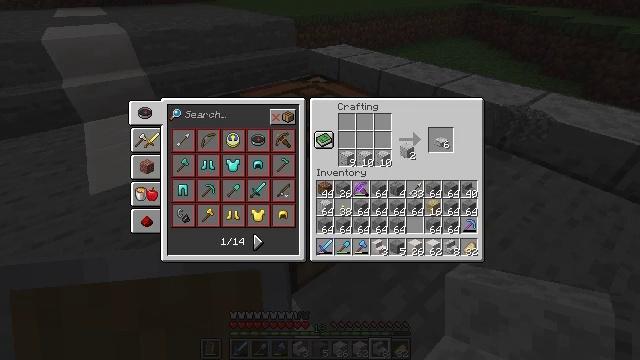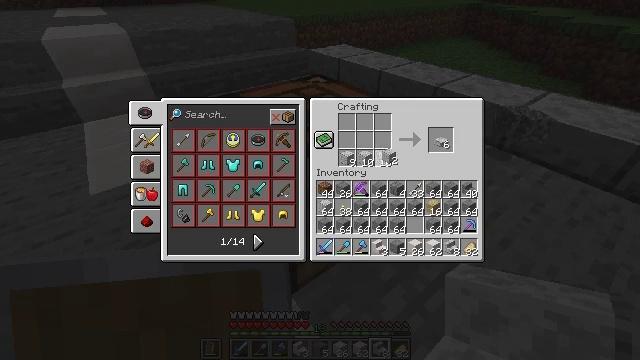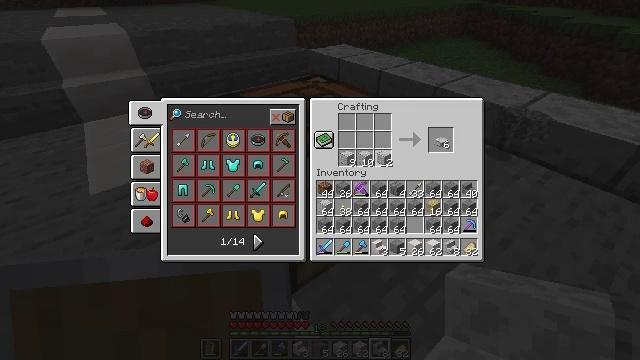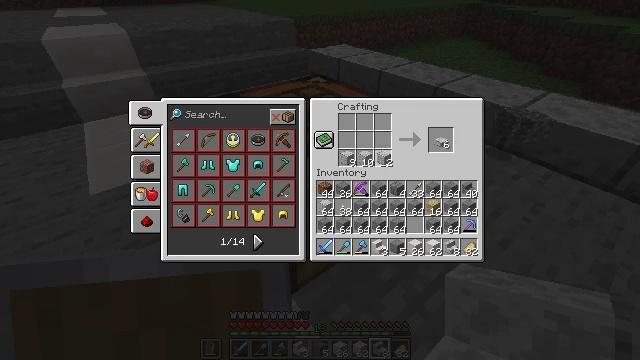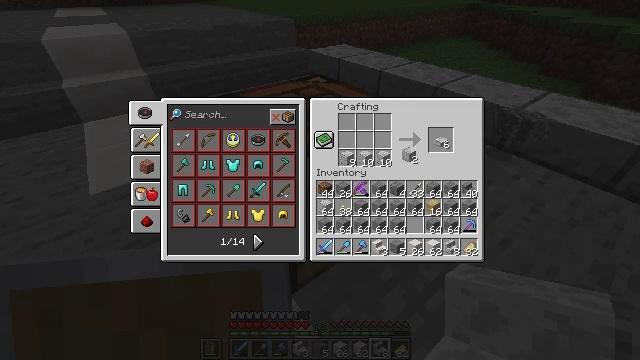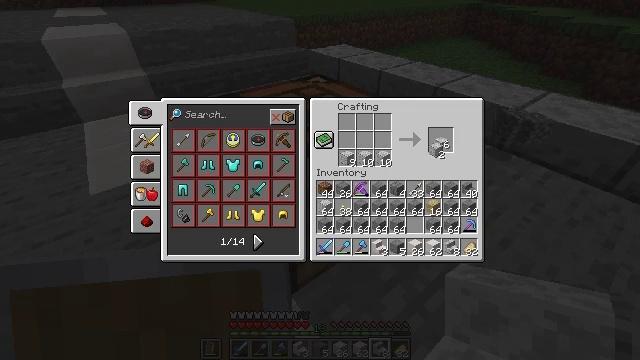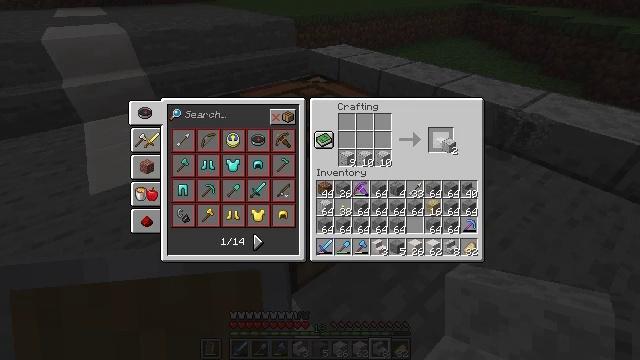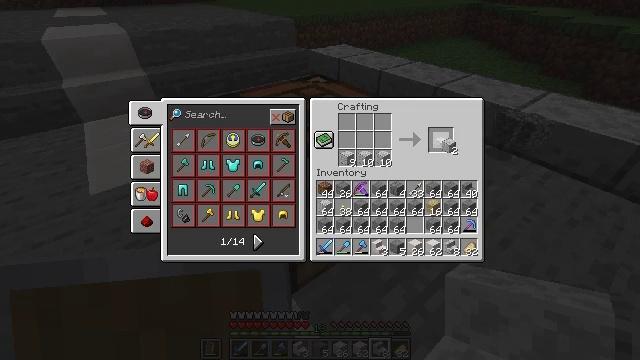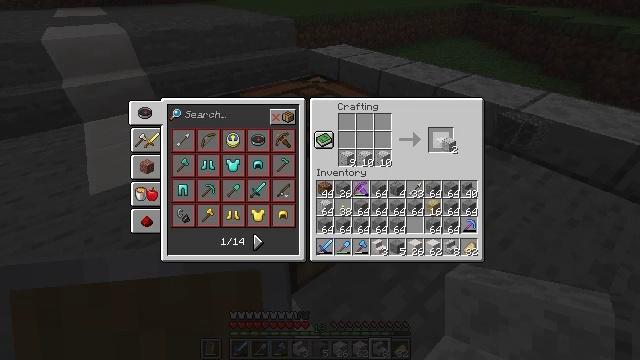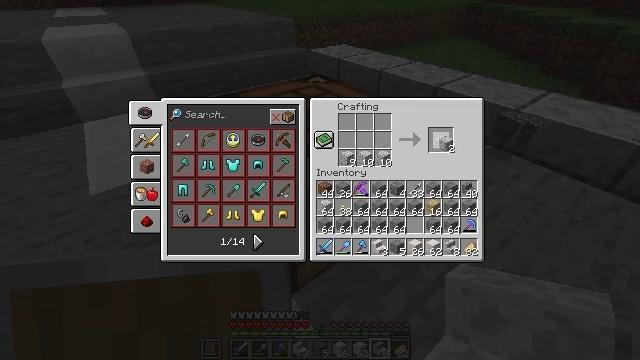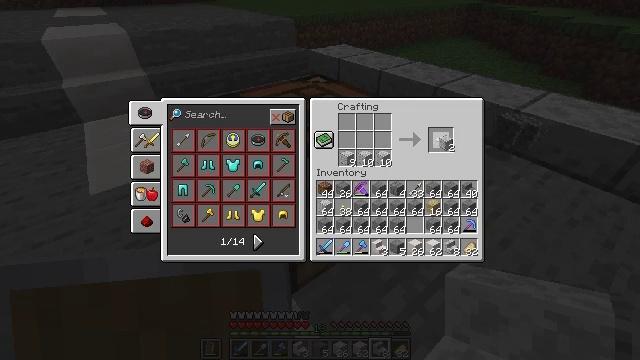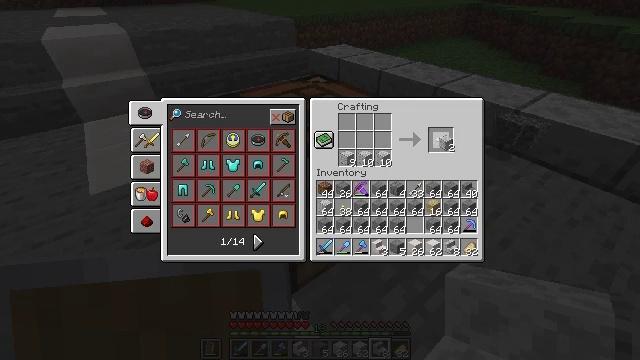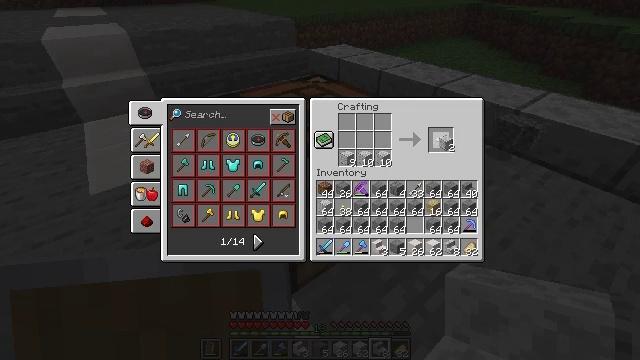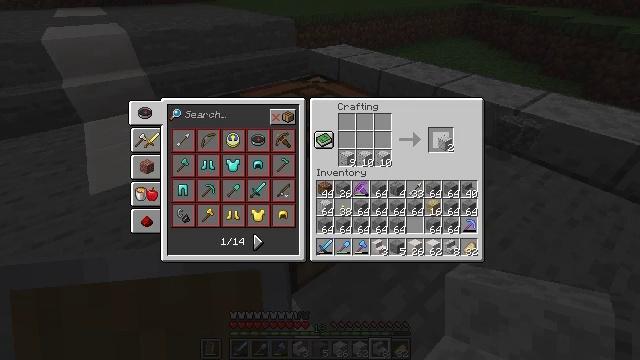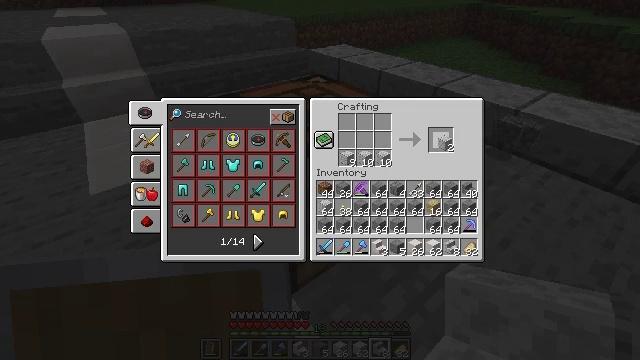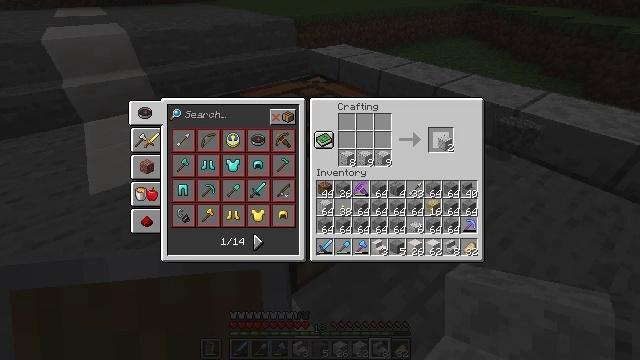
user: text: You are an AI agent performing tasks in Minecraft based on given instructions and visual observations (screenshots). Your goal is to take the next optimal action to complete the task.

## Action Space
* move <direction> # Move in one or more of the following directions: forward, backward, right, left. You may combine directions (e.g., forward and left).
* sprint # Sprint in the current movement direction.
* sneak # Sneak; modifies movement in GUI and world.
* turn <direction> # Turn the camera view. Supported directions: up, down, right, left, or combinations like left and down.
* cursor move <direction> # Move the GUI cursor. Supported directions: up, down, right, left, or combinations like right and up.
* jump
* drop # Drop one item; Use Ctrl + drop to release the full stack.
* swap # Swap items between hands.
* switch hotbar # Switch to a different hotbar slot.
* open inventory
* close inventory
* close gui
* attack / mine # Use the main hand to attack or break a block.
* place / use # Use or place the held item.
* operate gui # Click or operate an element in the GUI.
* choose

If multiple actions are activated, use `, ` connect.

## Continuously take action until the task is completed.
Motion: motion action
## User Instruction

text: Craft multiple polished diorite slab with polished diorite blocks.
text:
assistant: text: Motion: cursor move left
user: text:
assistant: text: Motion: no_op
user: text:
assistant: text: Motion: no_op
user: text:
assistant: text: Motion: cursor move right
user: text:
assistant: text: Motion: cursor move right
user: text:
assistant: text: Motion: sneak, cursor move right
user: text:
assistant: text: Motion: sneak
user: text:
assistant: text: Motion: sneak
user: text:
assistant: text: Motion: sneak
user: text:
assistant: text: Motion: sneak
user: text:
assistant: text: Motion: sneak
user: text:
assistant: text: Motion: sneak
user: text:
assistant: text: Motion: sneak, operate gui
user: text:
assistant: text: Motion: sneak, operate gui
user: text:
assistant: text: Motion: sneak
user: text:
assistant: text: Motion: sneak
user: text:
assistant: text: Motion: sneak
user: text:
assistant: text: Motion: sneak
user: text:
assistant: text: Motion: sneak
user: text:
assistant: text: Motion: sneak
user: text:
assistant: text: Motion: sneak
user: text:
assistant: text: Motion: sneak
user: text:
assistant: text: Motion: sneak
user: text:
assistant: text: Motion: sneak
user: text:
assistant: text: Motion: sneak
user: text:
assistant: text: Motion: sneak, cursor move left
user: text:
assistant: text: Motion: sneak, cursor move left
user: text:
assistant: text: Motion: sneak, cursor move left
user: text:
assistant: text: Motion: sneak
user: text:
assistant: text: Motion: sneak, cursor move right